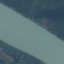
Land use / land cover: River